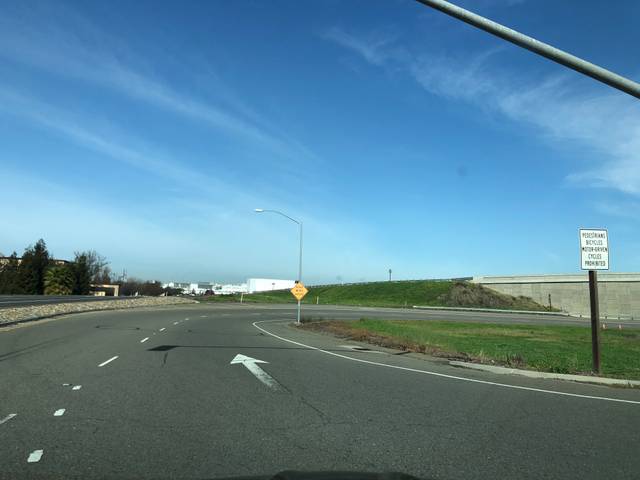
Region: United States
Coordinates: 37.483, -121.939